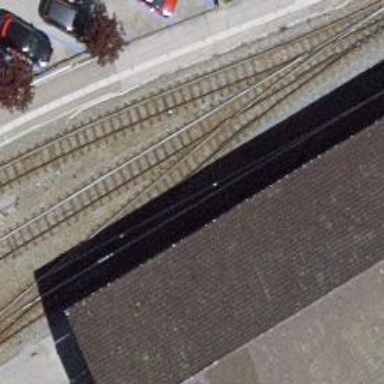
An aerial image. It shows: Narrow-gauge railway yard with electrified contact line.